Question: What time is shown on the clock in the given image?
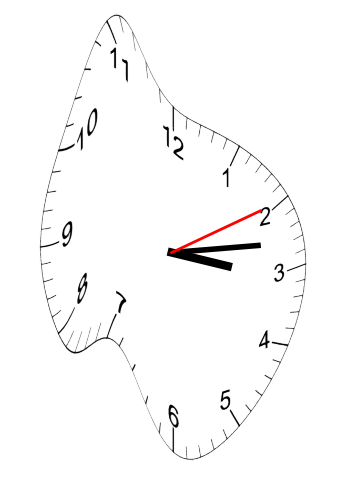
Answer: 03:13:10